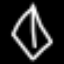
Label: diamond